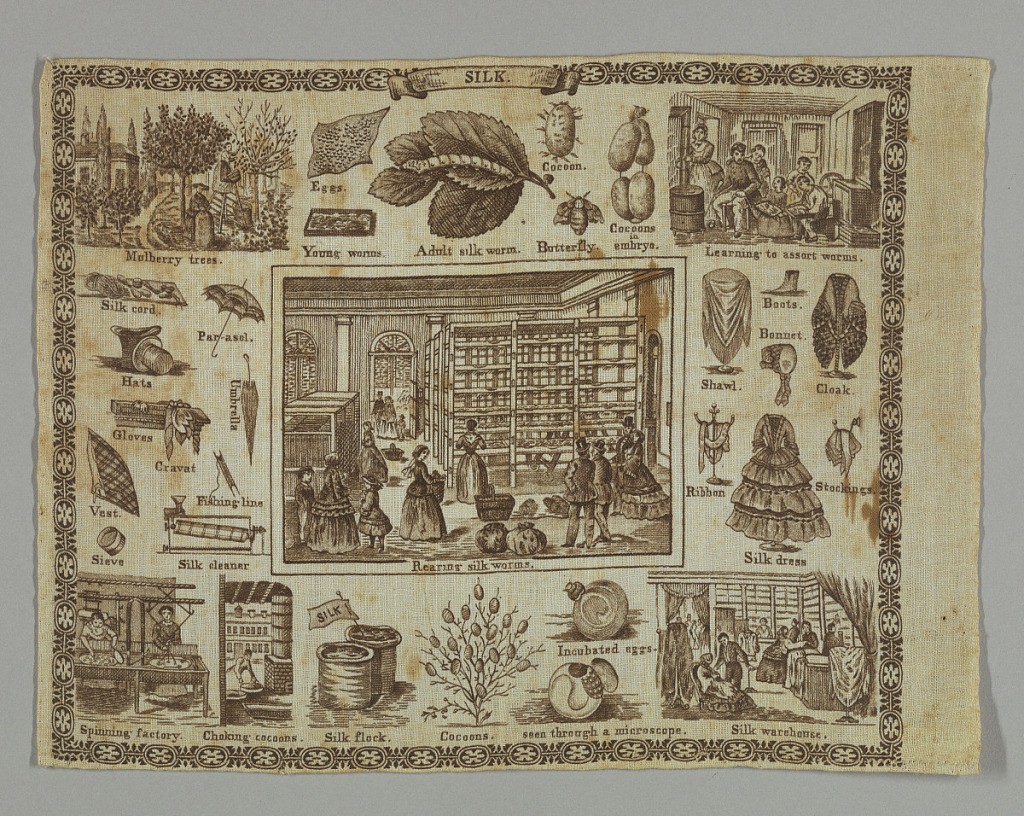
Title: Silk
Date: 1840–1860
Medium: cotton Technique: printed on plain weave foundation.
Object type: Handkerchief
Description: Promotional handkerchief printed with several steps in the process of producing silk.  Hemmed on three sides.